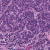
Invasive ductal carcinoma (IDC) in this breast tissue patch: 1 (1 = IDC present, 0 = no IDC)